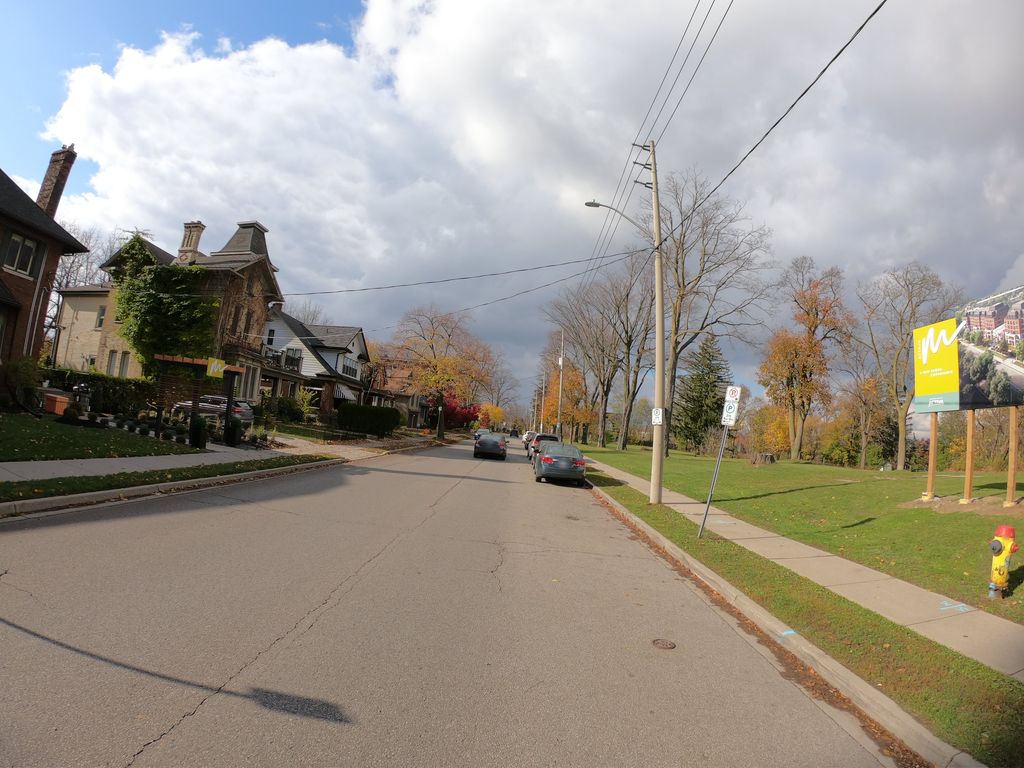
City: kitchener-waterloo